Question: I'm trying to plot the following chart using Flot for JQUery:

Where A,B,C and D are marketing efforts...
I have this example code:
'''
var data = [ ["January", 10,80], ["February", 8], ["March", 4], ["April", 13], ["May", 17], ["June", 9] ];
$.plot("#catchart", [ data ], {
series: {
bars: {
show: true,
barWidth: 0.6,
align: "center"
}
},
xaxis: {
mode: "categories",
tickLength: 0
}
});
'''
But this only plots one column per category. How can I get two columns "paired" or together per category?
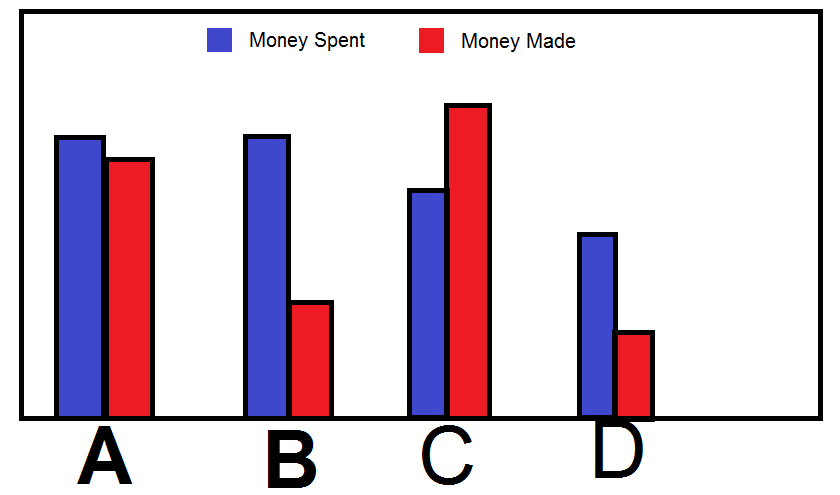
Answer: I re-post my deleted answer because it was helping people. I added the solving code.
Found the answer here: <URL> Thank you
'''
<!DOCTYPE html PUBLIC "-//W3C//DTD XHTML 1.0 Transitional//EN" "http://www.w3.org/TR/xhtml1/DTD/xhtml1-transitional.dtd">
<html xmlns="http://www.w3.org/1999/xhtml">
<head>
<meta http-equiv="Content-Type" content="text/html; charset=iso-8859-1" />
<title>Flot Bar Chart</title>
<style type="text/css">
body { font-family: Verdana, Arial, sans-serif; font-size: 12px; }
h1 { width: 450px; margin: 0 auto; font-size: 12px; text-align: center; }
#placeholder { width: 450px; height: 200px; position: relative; margin: 0 auto; }
.legend table, .legend > div { height: 82px !important; opacity: 1 !important; right: -55px; top: 10px; width: 116px !important; }
.legend table { border: 1px solid #555; padding: 5px; }
#flot-tooltip { font-size: 12px; font-family: Verdana, Arial, sans-serif; position: absolute; display: none; border: 2px solid; padding: 2px; background- color: #FFF; opacity: 0.8; -moz-border-radius: 5px; -webkit-border-radius: 5px; -khtml-border-radius: 5px; border-radius: 5px; }
</style>
<!--[if lte IE 8]><script type="text/javascript" language="javascript" src="excanvas.min.js"></script><![endif]-->
<script type="text/javascript" language="javascript" src="jquery-1.7.2.min.js"> </script>
<script type="text/javascript" language="javascript" src="jquery.flot.js"></script>
<script type="text/javascript" language="javascript" src="jquery.flot.axislabels.js"></script>
<script type="text/javascript" language="javascript" src="jquery.flot.orderBars.js"></script>
<script type="text/javascript">
$(document).ready(function () {
var d1_1 = [
[1325376000000, 120],
[1328054400000, 70],
[1330560000000, 100],
[1333238400000, 60],
[1335830400000, 35]
];
var d1_2 = [
[1325376000000, 80],
[1328054400000, 60],
[1330560000000, 30],
[1333238400000, 35],
[1335830400000, 30]
];
var d1_3 = [
[1325376000000, 80],
[1328054400000, 40],
[1330560000000, 30],
[1333238400000, 20],
[1335830400000, 10]
];
var d1_4 = [
[1325376000000, 15],
[1328054400000, 10],
[1330560000000, 15],
[1333238400000, 20],
[1335830400000, 15]
];
var data1 = [
{
label: "Product 1",
data: d1_1,
bars: {
show: true,
barWidth: 12*24*60*60*300,
fill: true,
lineWidth: 1,
order: 1,
fillColor: "#AA4643"
},
color: "#AA4643"
},
{
label: "Product 2",
data: d1_2,
bars: {
show: true,
barWidth: 12*24*60*60*300,
fill: true,
lineWidth: 1,
order: 2,
fillColor: "#89A54E"
},
color: "#89A54E"
},
{
label: "Product 3",
data: d1_3,
bars: {
show: true,
barWidth: 12*24*60*60*300,
fill: true,
lineWidth: 1,
order: 3,
fillColor: "#4572A7"
},
color: "#4572A7"
},
{
label: "Product 4",
data: d1_4,
bars: {
show: true,
barWidth: 12*24*60*60*300,
fill: true,
lineWidth: 1,
order: 4,
fillColor: "#80699B"
},
color: "#80699B"
}
];
$.plot($("#placeholder"), data1, {
xaxis: {
min: (new Date(2011, 11, 15)).getTime(),
max: (new Date(2012, 04, 18)).getTime(),
mode: "time",
timeformat: "%b",
tickSize: [1, "month"],
monthNames: ["Jan", "Feb", "Mar", "Apr", "May", "Jun", "Jul", "Aug", "Sep", "Oct", "Nov", "Dec"],
tickLength: 0, // hide gridlines
axisLabel: 'Month',
axisLabelUseCanvas: true,
axisLabelFontSizePixels: 12,
axisLabelFontFamily: 'Verdana, Arial, Helvetica, Tahoma, sans-serif',
axisLabelPadding: 5
},
yaxis: {
axisLabel: 'Value',
axisLabelUseCanvas: true,
axisLabelFontSizePixels: 12,
axisLabelFontFamily: 'Verdana, Arial, Helvetica, Tahoma, sans-serif',
axisLabelPadding: 5
},
grid: {
hoverable: true,
clickable: false,
borderWidth: 1
},
legend: {
labelBoxBorderColor: "none",
position: "right"
},
series: {
shadowSize: 1
}
});
function showTooltip(x, y, contents, z) {
$('<div id="flot-tooltip">' + contents + '</div>').css({
top: y - 20,
left: x - 90,
'border-color': z,
}).appendTo("body").show();
}
function getMonthName(newTimestamp) {
var d = new Date(newTimestamp);
var numericMonth = d.getMonth();
var monthArray = ["Jan", "Feb", "Mar", "Apr", "May", "Jun", "Jul", "Aug", "Sep", "Oct", "Nov", "Dec"];
var alphaMonth = monthArray[numericMonth];
return alphaMonth;
}
$("#placeholder").bind("plothover", function (event, pos, item) {
if (item) {
if (previousPoint != item.datapoint) {
previousPoint = item.datapoint;
$("#flot-tooltip").remove();
var originalPoint;
if (item.datapoint[0] == item.series.data[0][3]) {
originalPoint = item.series.data[0][0];
} else if (item.datapoint[0] == item.series.data[1][3]){
originalPoint = item.series.data[1][0];
} else if (item.datapoint[0] == item.series.data[2][3]){
originalPoint = item.series.data[2][0];
} else if (item.datapoint[0] == item.series.data[3][3]){
originalPoint = item.series.data[3][0];
} else if (item.datapoint[0] == item.series.data[4][3]){
originalPoint = item.series.data[4][0];
}
var x = getMonthName(originalPoint);
y = item.datapoint[1];
z = item.series.color;
showTooltip(item.pageX, item.pageY,
"<b>" + item.series.label + "</b><br /> " + x + " = " + y + "&deg;C",
z);
}
} else {
$("#flot-tooltip").remove();
previousPoint = null;
}
});
});
</script>
</head>
<body>
<h1>Average Maximum Temperatures</h1>
<div id="placeholder"></div>
</body>
</html>
'''